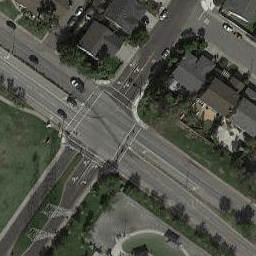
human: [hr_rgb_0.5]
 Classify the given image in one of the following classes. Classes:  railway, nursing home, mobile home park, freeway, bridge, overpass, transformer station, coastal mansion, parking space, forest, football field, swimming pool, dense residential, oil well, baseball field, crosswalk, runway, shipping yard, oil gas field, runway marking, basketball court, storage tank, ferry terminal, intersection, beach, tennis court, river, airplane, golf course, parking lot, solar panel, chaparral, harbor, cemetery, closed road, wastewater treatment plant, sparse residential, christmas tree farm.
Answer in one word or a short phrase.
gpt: intersection